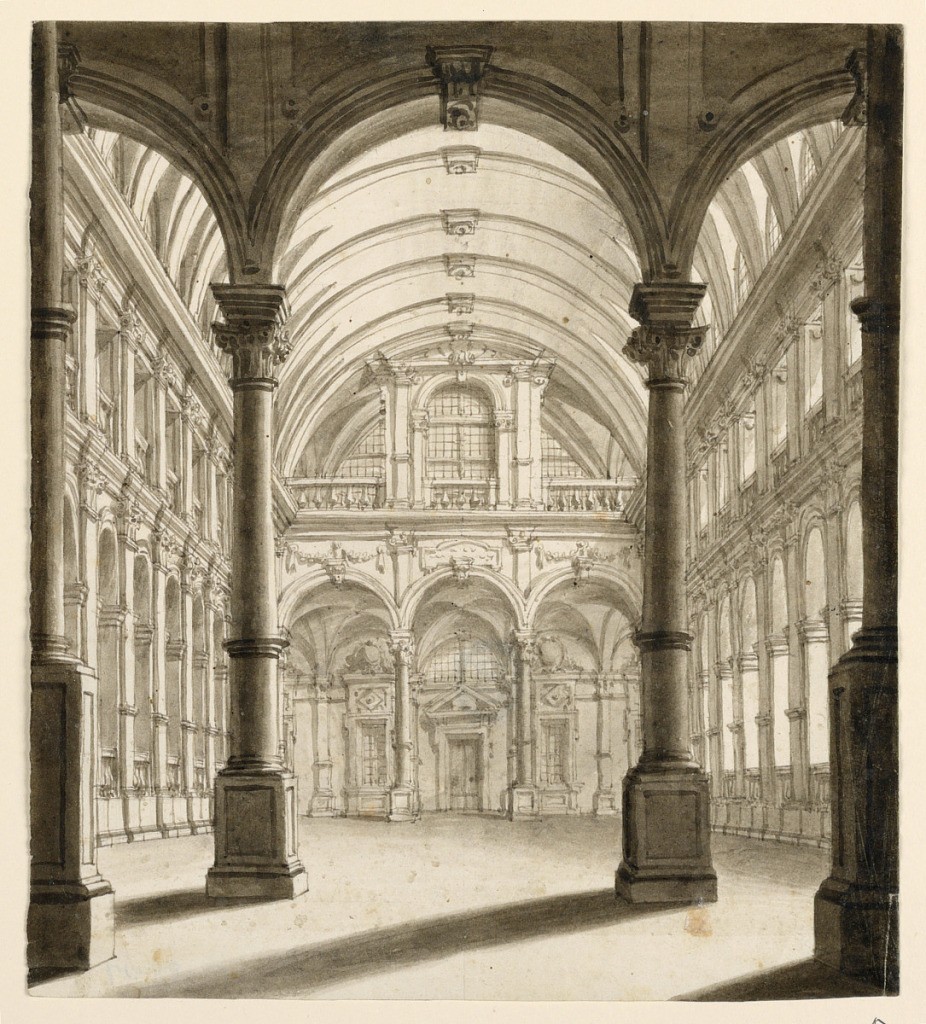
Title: Stage Design: Vaulted Interior
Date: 1650–1700
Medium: Pen and bistre, brush and sepia wash on paper
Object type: Drawing
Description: Vertical rectangle showing an interior space with a high vaulted ceiling. In foreground, a rounded arch supported by Tuscan columns. Walls on either side show alternating windows and pilasters. At rear, a triple arch decorated with swags.